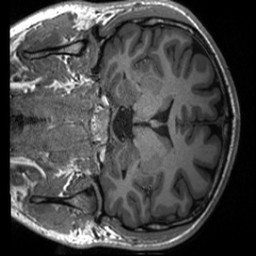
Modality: T1w
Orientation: coronal
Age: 22
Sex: male
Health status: healthy
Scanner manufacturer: siemens
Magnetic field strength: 3 T
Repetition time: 2 s
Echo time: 0.00232 s